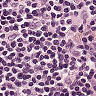
Metastatic tissue present: no